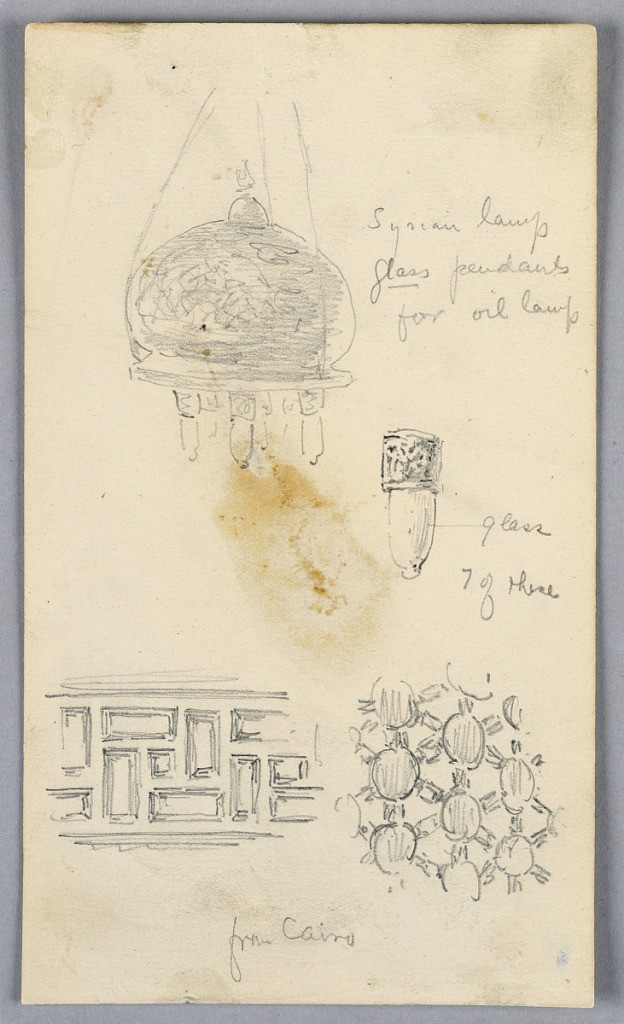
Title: Sketches from Cairo
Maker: Arnold William Brunner, American, 1857–1925
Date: ca. 1883
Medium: Graphite on paper
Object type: Drawing
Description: Top, Syrian oil lamp with detail of pendant. Bottom, two details of a boarder and grillwork.